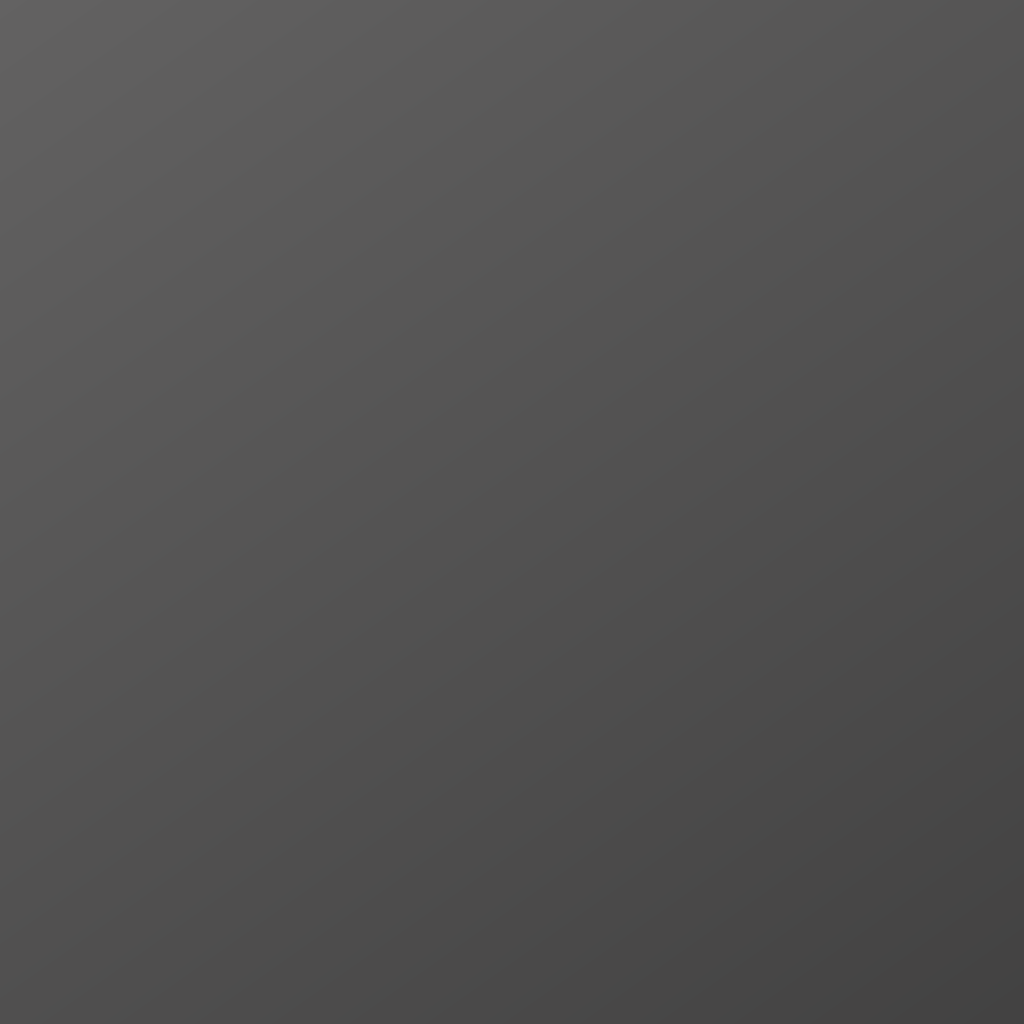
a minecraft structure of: Basic Raised Ranch